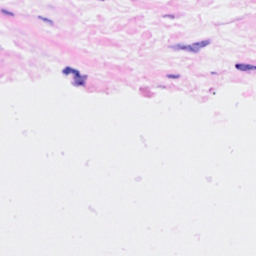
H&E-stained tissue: Breast